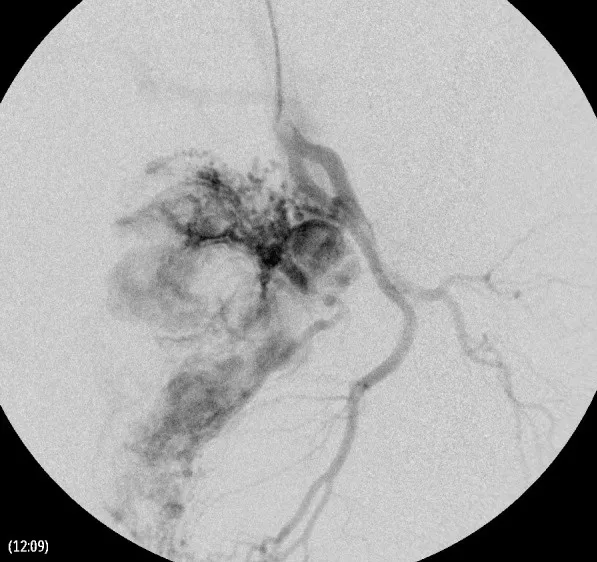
Angiography of left internal iliac artery demonstrates the abnormal vascular blush with arterio-venous shunting from the posterior division.
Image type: radiology (ct)